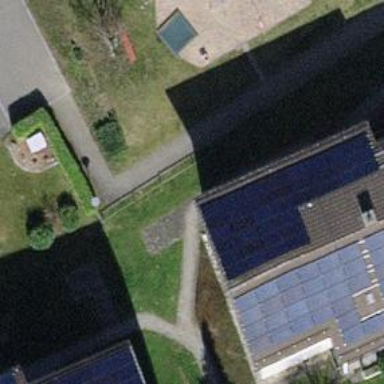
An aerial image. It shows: Solar power generator using photovoltaic method with solar photovoltaic panel types.